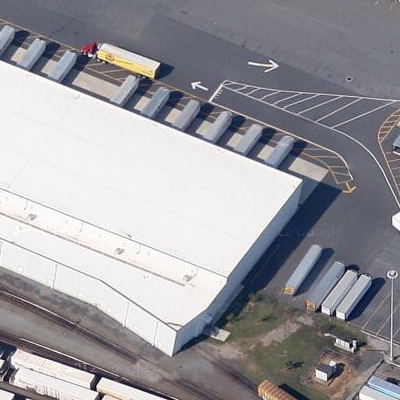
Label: Industry